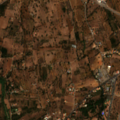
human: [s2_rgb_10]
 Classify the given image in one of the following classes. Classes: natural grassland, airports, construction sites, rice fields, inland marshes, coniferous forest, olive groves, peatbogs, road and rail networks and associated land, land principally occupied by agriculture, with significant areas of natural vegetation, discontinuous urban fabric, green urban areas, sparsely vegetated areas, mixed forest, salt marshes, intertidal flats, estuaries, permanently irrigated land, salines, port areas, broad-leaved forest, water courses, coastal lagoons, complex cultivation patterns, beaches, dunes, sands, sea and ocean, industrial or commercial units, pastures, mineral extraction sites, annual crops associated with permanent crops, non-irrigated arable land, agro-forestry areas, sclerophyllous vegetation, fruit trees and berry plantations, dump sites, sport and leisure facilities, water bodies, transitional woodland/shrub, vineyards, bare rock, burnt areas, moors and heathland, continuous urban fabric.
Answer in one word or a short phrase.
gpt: fruit trees and berry plantations, annual crops associated with permanent crops, complex cultivation patterns